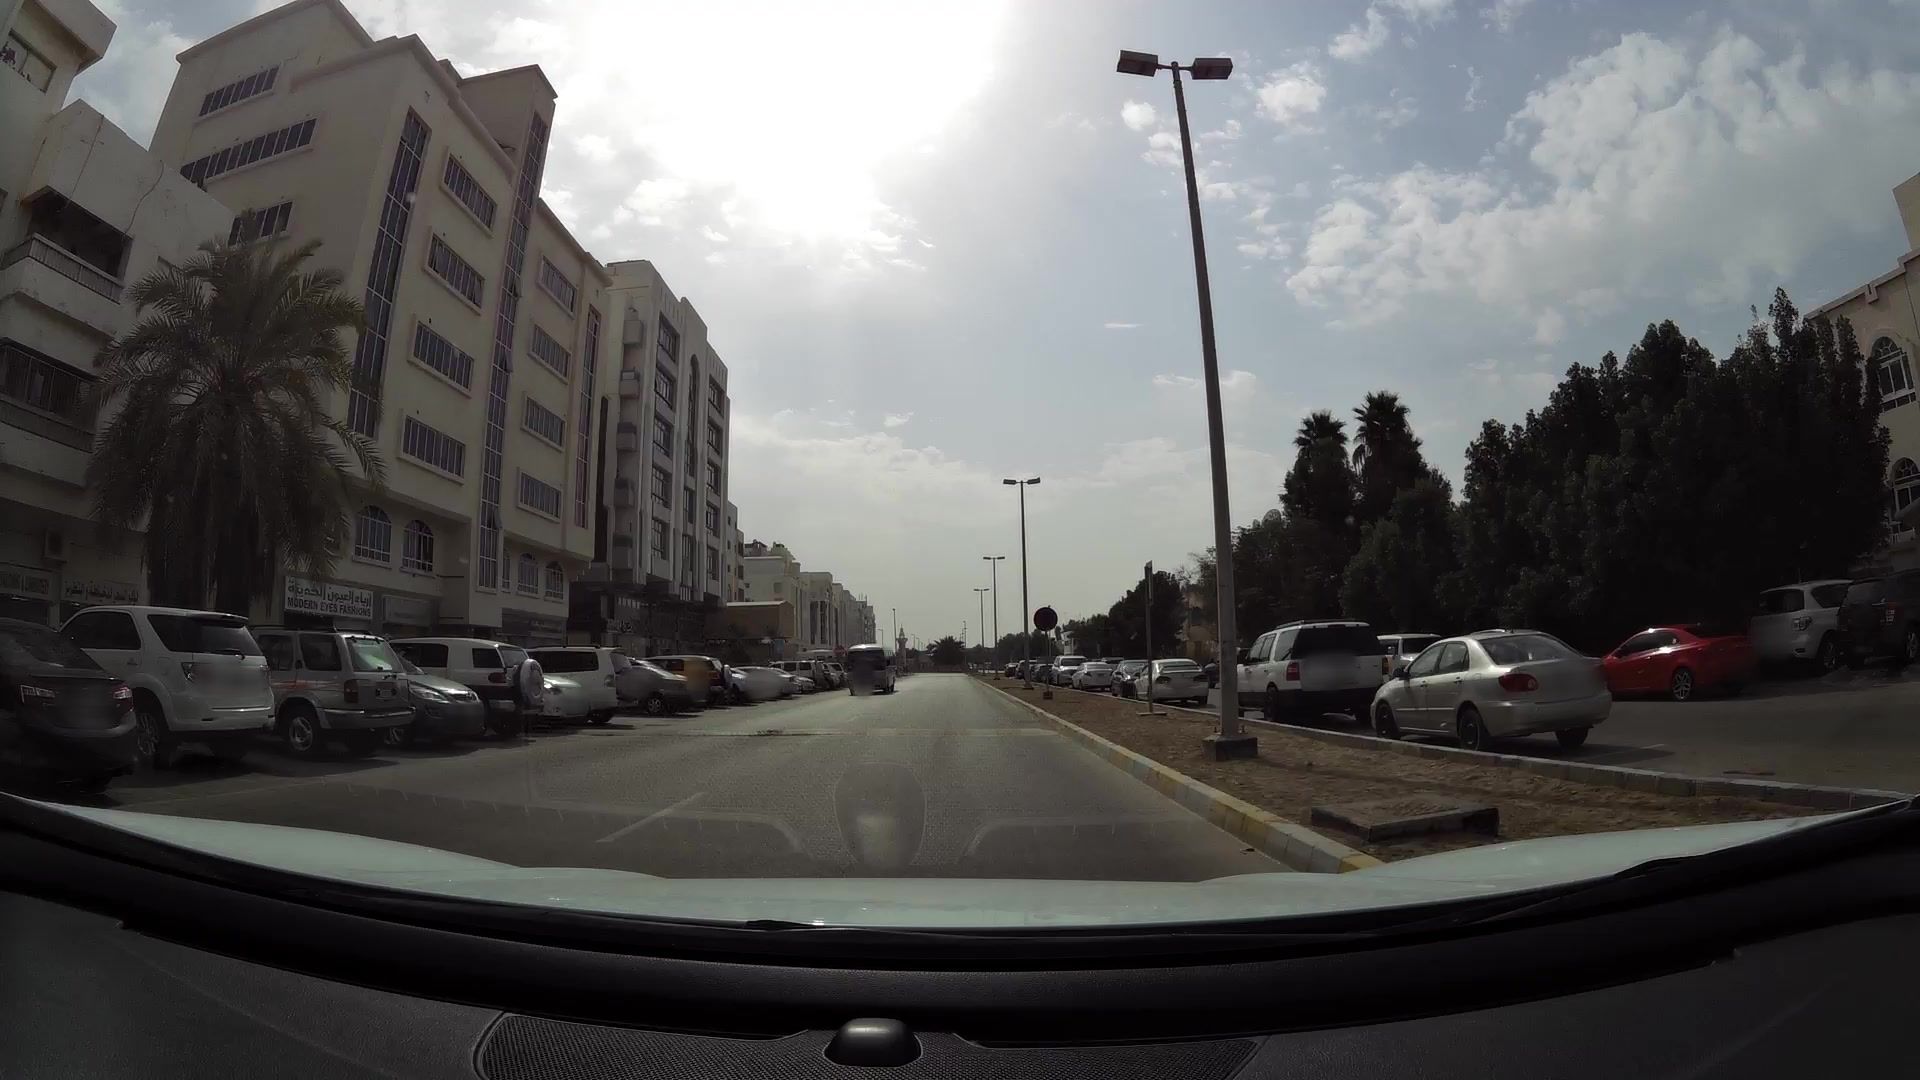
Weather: cloudy
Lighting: day
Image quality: good
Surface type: driving surface
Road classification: residential
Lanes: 2
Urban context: urban centre
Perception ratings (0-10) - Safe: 4.65, Lively: 8.15, Beautiful: 0.63, Boring: 4.38, Depressing: 4.24, Wealthy: 5.01